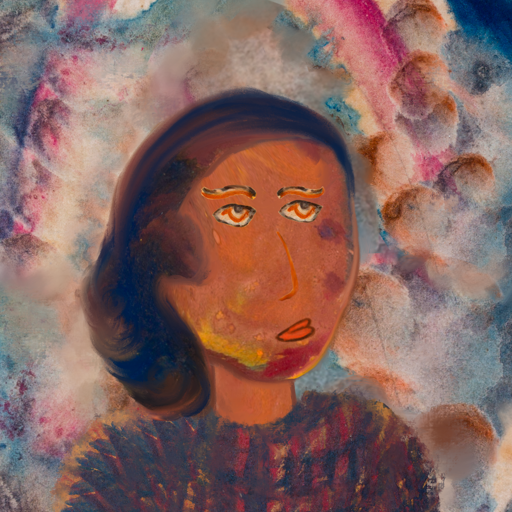
Background: Rupkatha, Head And Neck Side: Mother_And_Son_Son, Face Side: Experience, Bust: In_The_Sun, Hair Side: Mother_And_Son_Son, Head Accessory: Blank, Second Necklace: Blank, Necklace: Blank, Baby: Blank